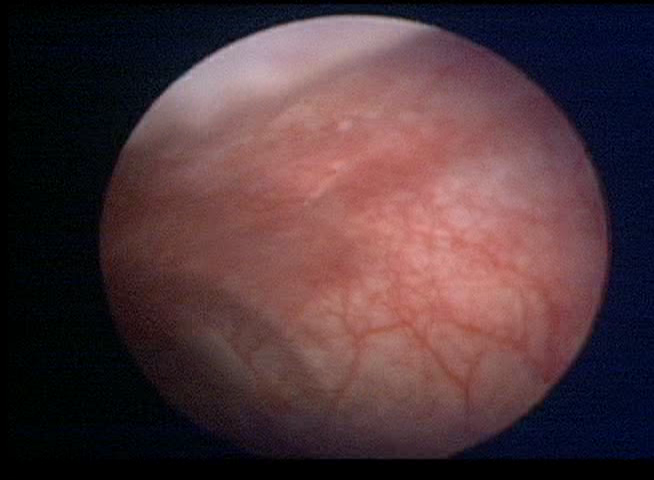
Modality: WLC
Class: Normal mucosa
Bladder cancer association: No